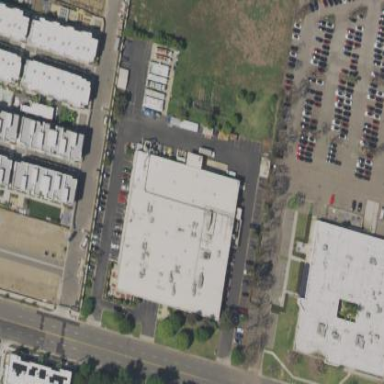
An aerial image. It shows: Commercial building.